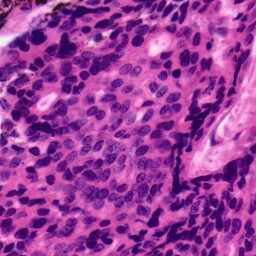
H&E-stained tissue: Ovarian